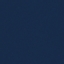
Land use / land cover class: SeaLake